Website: walmart
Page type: account-selection
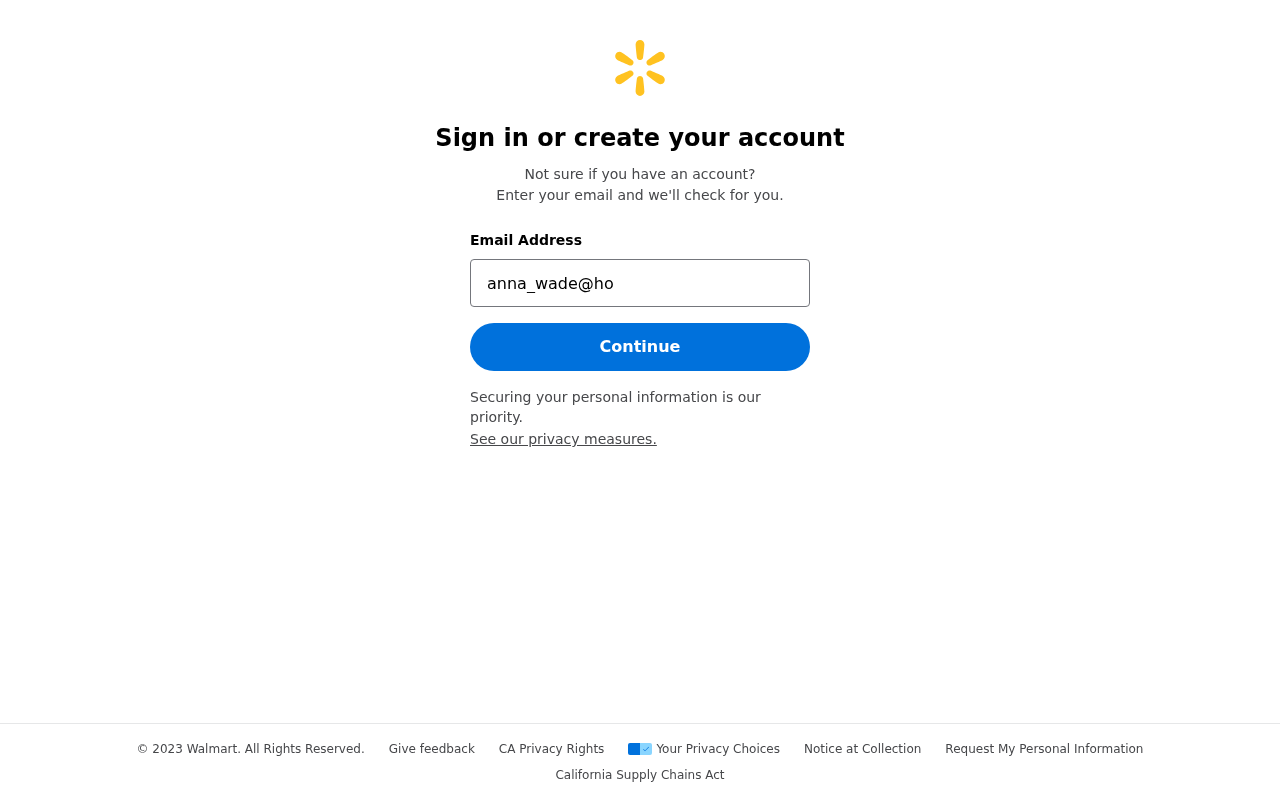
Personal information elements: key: PII_EMAIL
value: anna_wade@hotmail.com